Interaction volume radius: 10 \u00c5
Interaction volume height: 15 \u00c5
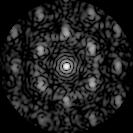
Disorder parameter: 0.5554